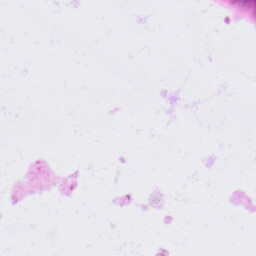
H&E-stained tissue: Colon